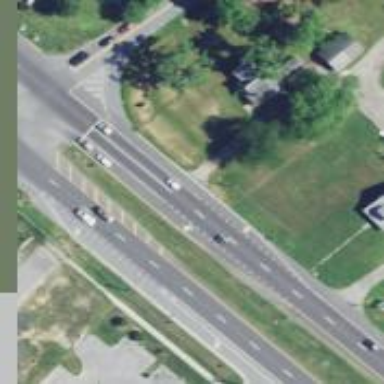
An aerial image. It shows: Trunk highway.